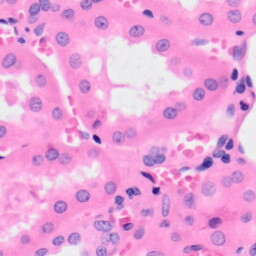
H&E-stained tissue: Kidney